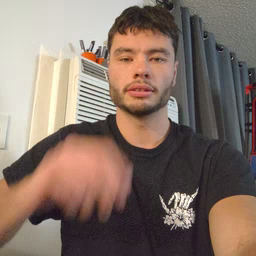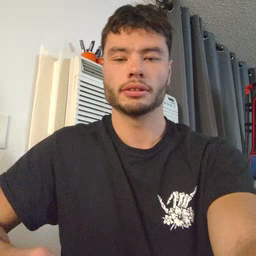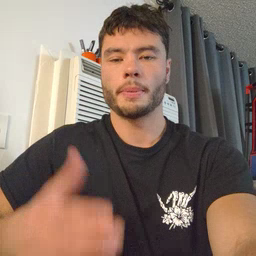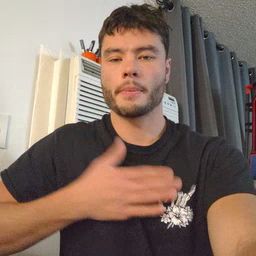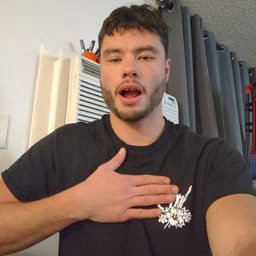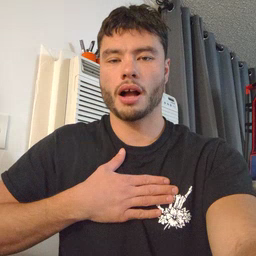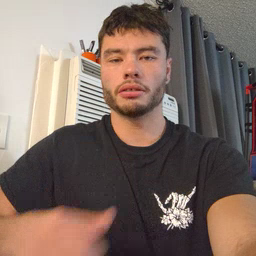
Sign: minemy